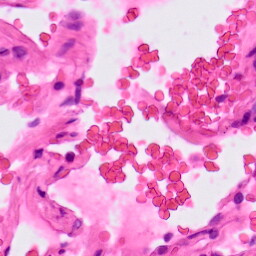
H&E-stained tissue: Lung